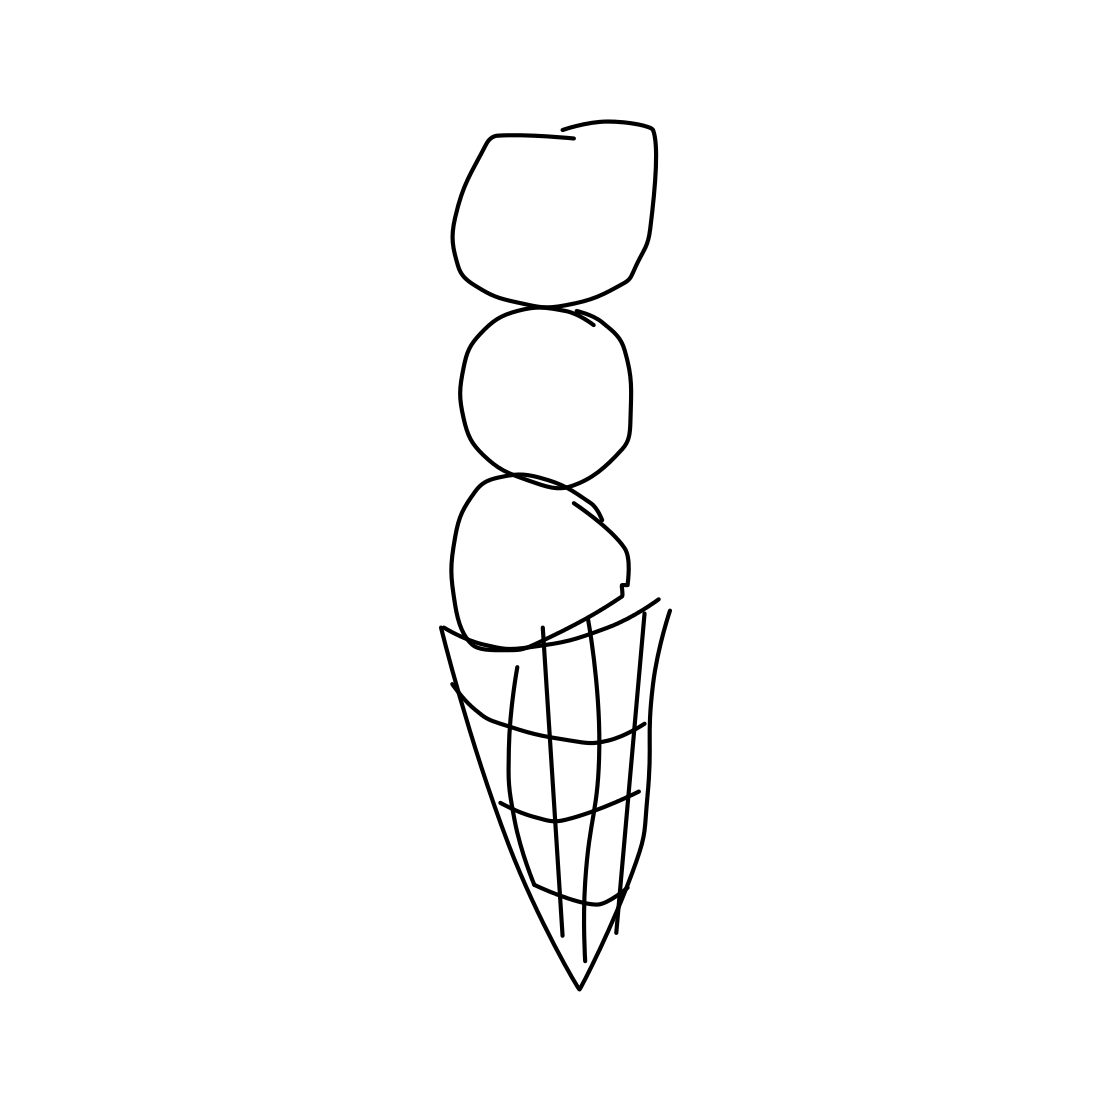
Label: ice-cream-cone